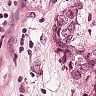
Metastatic tissue present: yes